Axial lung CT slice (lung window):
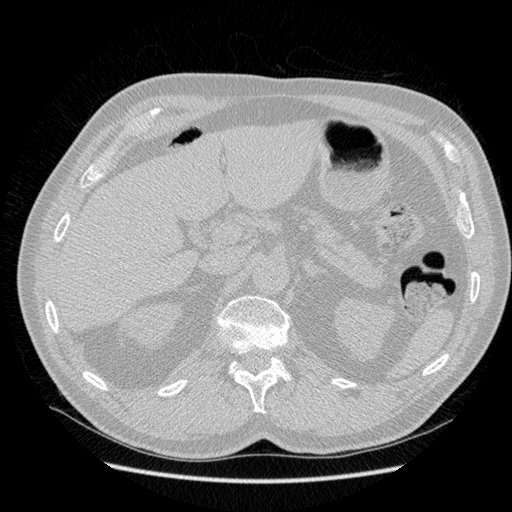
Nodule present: no